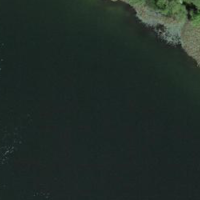
EUNIS habitat code: 14
Species observed at this site:
Larus michahellis